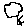
Label: cloud